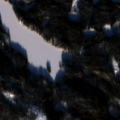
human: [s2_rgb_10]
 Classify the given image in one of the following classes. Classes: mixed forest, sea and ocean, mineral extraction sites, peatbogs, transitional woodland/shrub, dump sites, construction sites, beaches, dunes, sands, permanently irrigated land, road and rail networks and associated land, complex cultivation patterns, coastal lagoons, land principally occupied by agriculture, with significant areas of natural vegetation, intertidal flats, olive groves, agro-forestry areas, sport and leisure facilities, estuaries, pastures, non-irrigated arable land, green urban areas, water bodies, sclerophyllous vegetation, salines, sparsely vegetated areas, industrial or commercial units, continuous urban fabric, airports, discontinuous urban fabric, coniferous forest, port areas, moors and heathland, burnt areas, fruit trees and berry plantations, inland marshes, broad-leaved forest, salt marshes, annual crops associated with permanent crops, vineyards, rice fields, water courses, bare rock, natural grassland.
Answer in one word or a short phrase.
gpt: mixed forest, water bodies